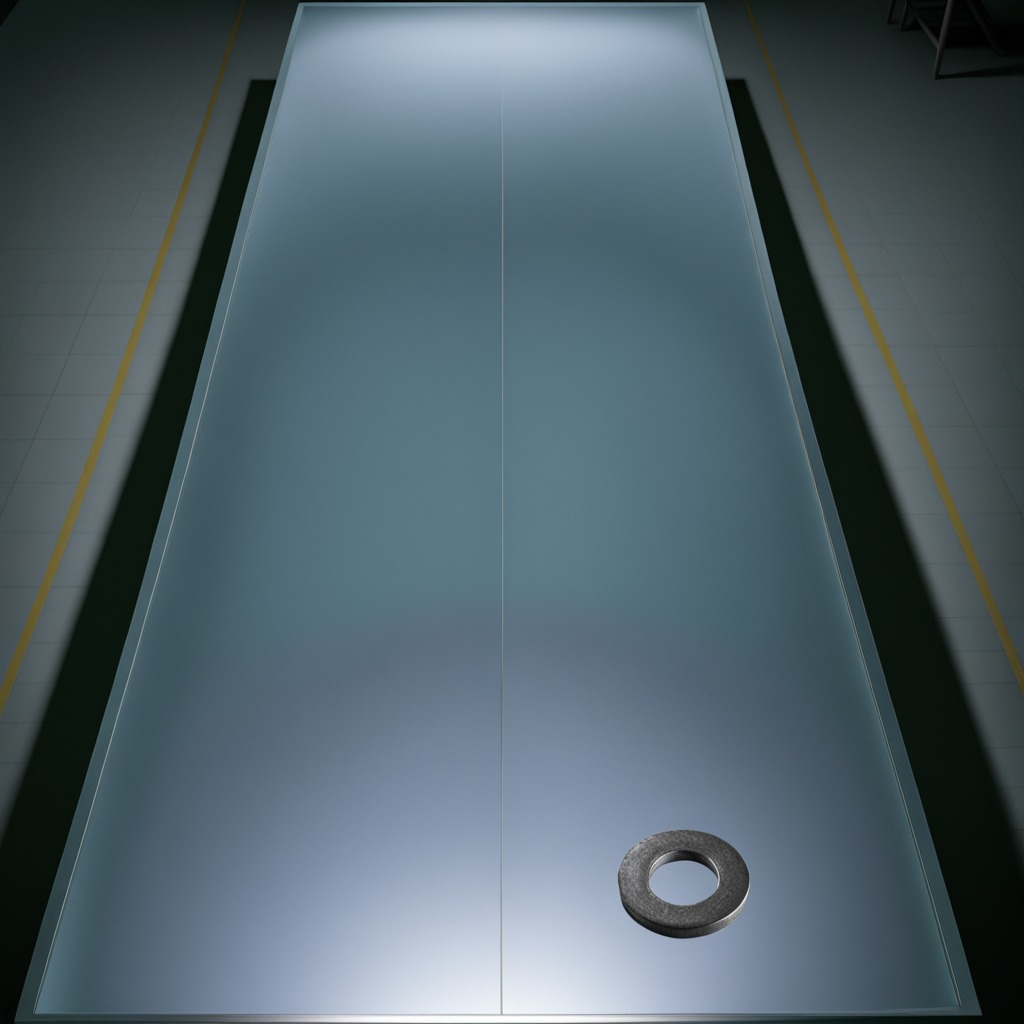
A flat metal washer is lying on the table in a railway signal maintenance room.